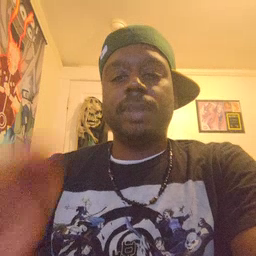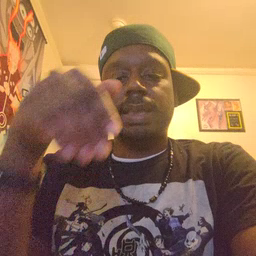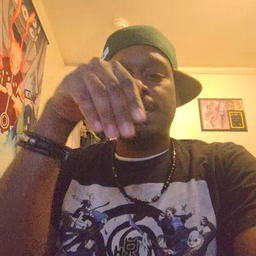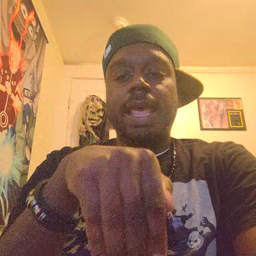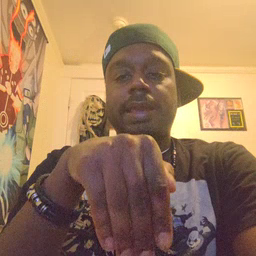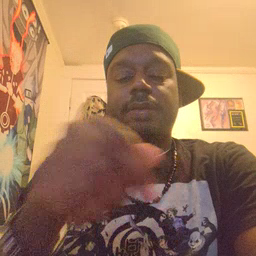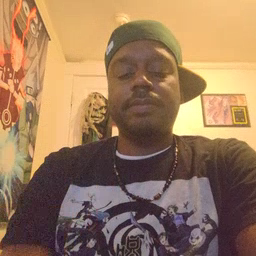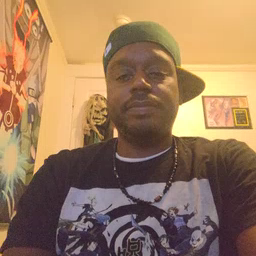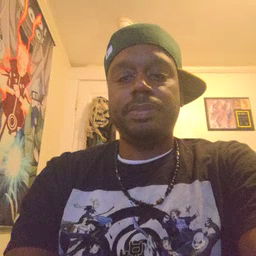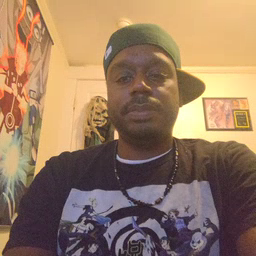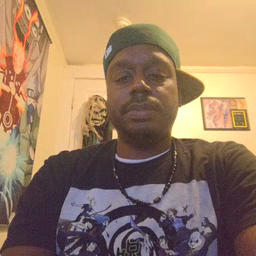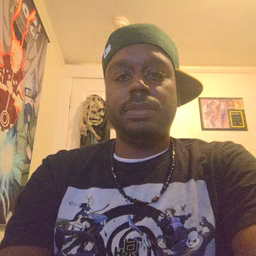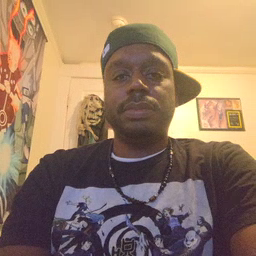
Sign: night